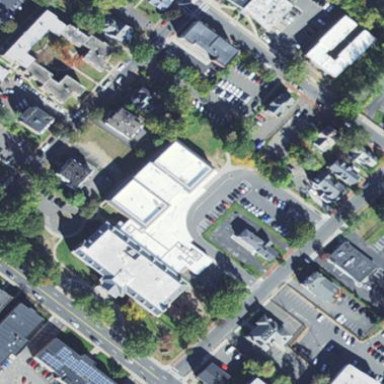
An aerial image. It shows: School.